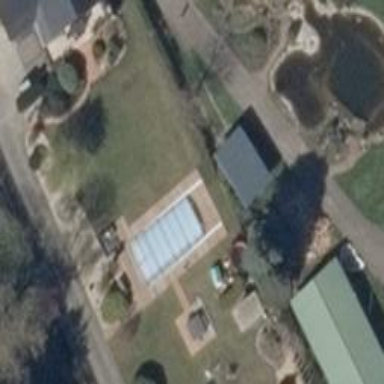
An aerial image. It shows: Swimming pool located in leisure land.